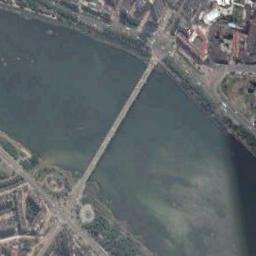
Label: bridge